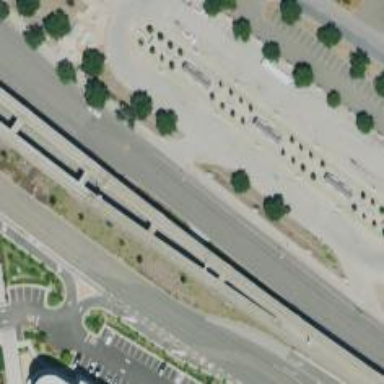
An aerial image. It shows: Busway road.